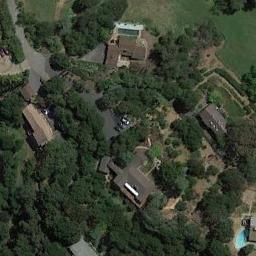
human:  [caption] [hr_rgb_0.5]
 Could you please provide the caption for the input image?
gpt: The medium residential area has some houses and lots of trees are among these houses .

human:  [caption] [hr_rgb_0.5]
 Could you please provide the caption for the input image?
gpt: The medium residential is on the grass next to some trees .

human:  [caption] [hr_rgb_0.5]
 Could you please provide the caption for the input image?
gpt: There are many trees in the middle residential area .

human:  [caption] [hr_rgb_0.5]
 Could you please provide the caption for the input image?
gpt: The houses in the mid-sized residential area are all red .

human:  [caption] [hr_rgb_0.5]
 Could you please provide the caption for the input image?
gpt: There are many green trees and some brown buildings on the medium residential area .